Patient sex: F
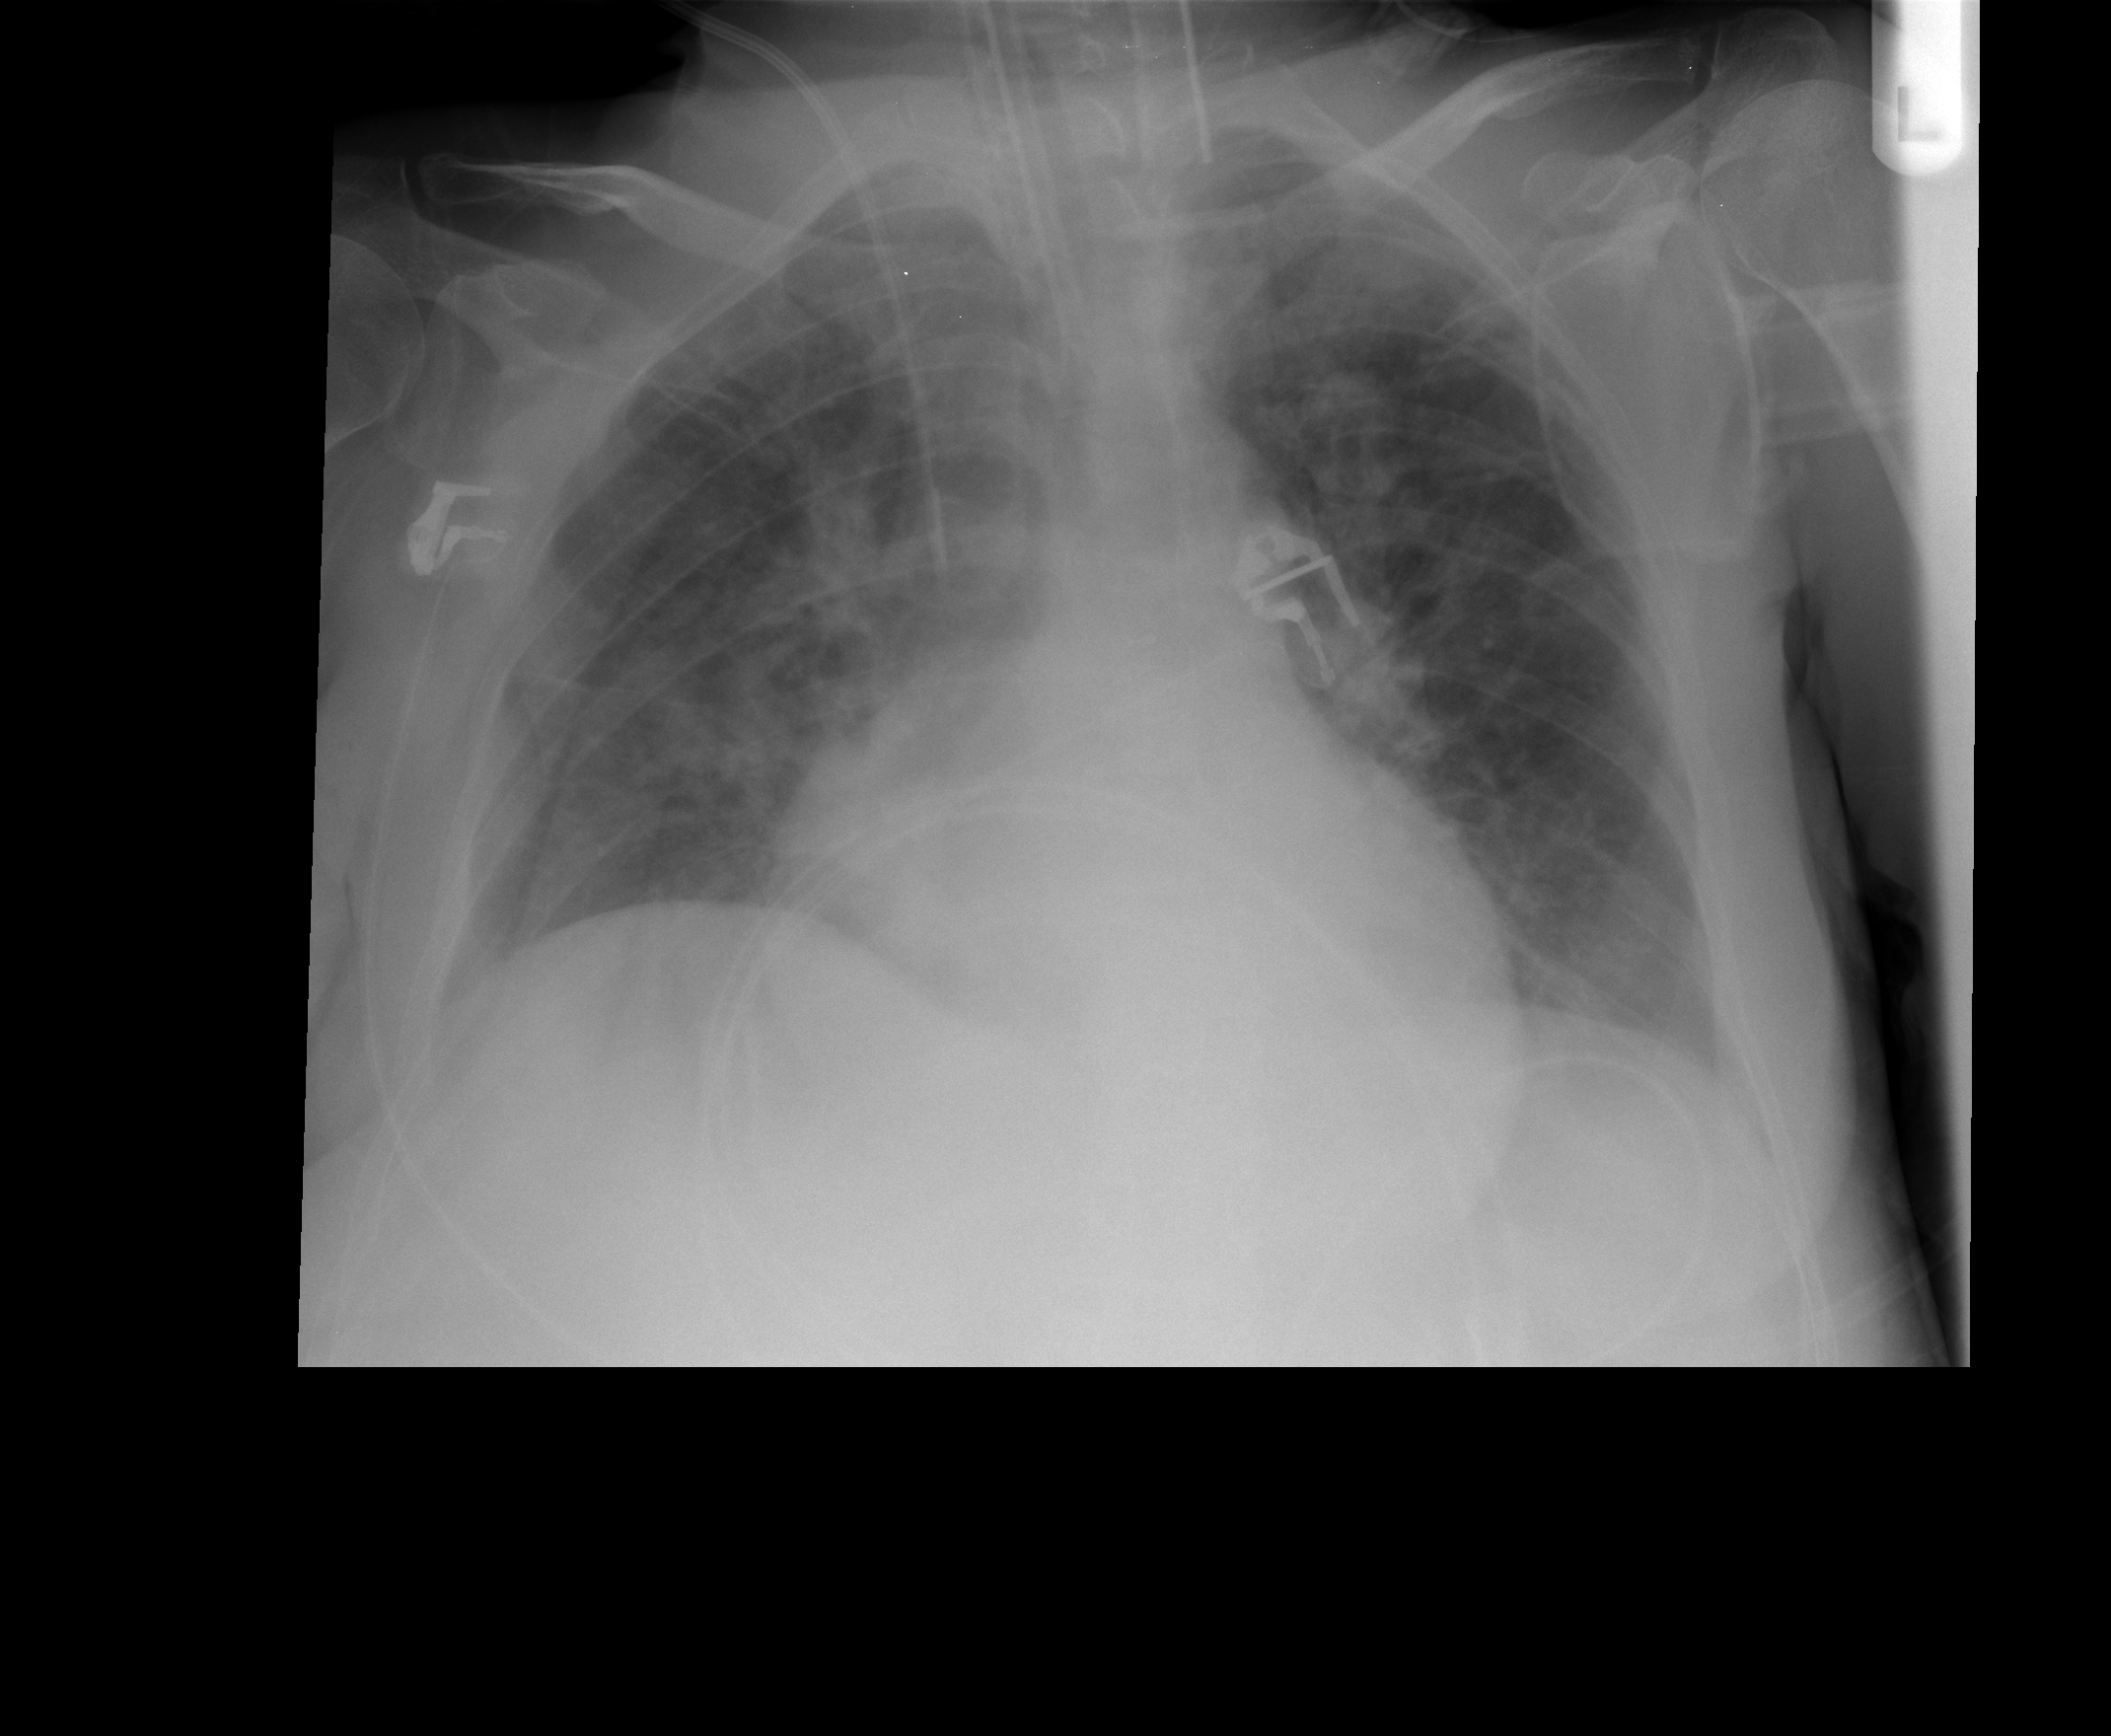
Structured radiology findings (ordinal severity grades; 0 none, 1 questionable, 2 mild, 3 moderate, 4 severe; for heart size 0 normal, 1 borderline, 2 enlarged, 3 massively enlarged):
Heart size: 1
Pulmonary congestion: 2
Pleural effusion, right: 2
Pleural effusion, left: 1
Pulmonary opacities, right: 2
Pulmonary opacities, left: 2
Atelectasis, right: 0
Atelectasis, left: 0